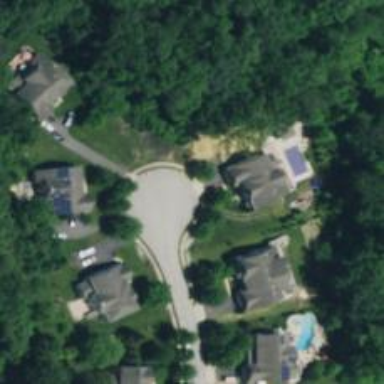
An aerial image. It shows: Driveway leading to service road.